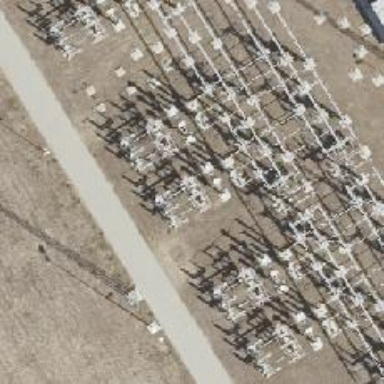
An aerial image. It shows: Busbar line.